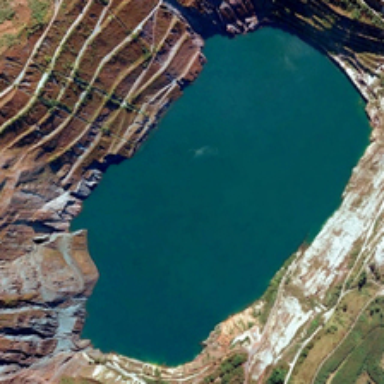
There is a lot of bare land around the lake .